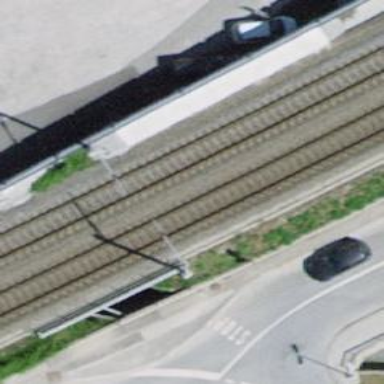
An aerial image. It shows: Single-track railway with electrified contact lines.